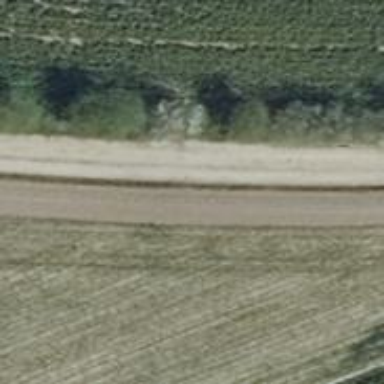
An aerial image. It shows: Track road with grade3 tracktype.